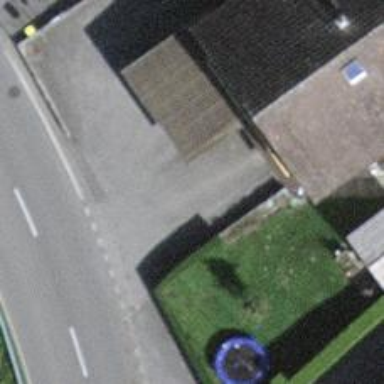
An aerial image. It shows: Post box is visible.